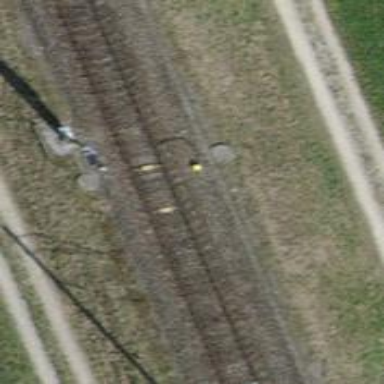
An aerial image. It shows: Railway signal.